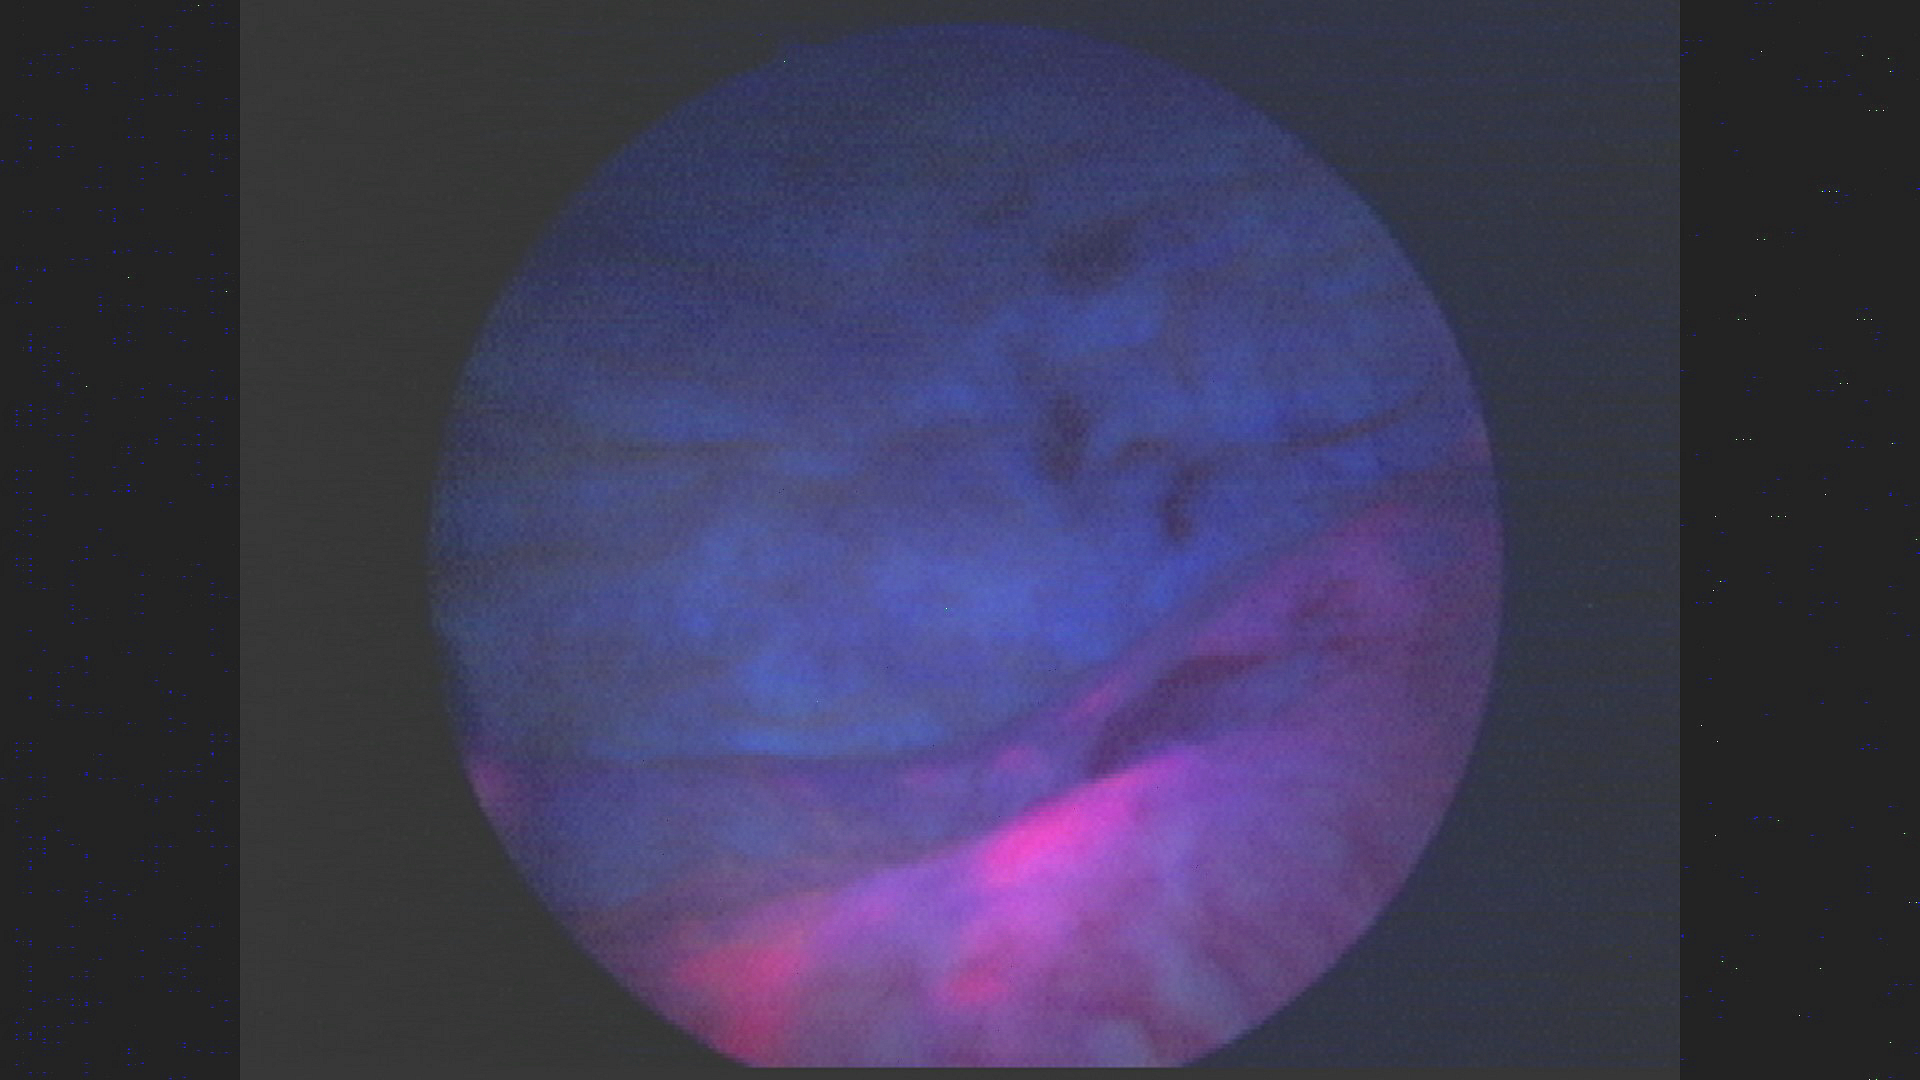
Modality: BLC
Class: Malignant
Subclass: HighGradePapillary
Lesion: L1
Stage: T1
Morphology: Non-papillary
Bladder cancer association: Yes